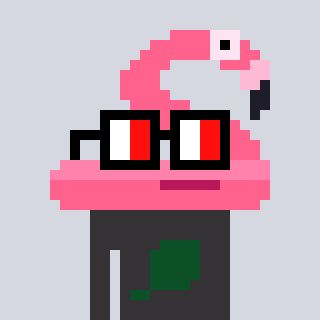
a pixel art character with square glasses with black frames and red eyes, a flamingo-shaped head and a grayscale-colored body on a cool background